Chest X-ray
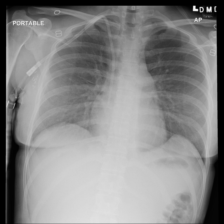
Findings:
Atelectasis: negative
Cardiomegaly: negative
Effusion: negative
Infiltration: negative
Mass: negative
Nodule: negative
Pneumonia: negative
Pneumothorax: negative
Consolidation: negative
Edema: negative
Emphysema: negative
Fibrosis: negative
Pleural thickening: negative
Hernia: negative